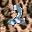
Label: 2